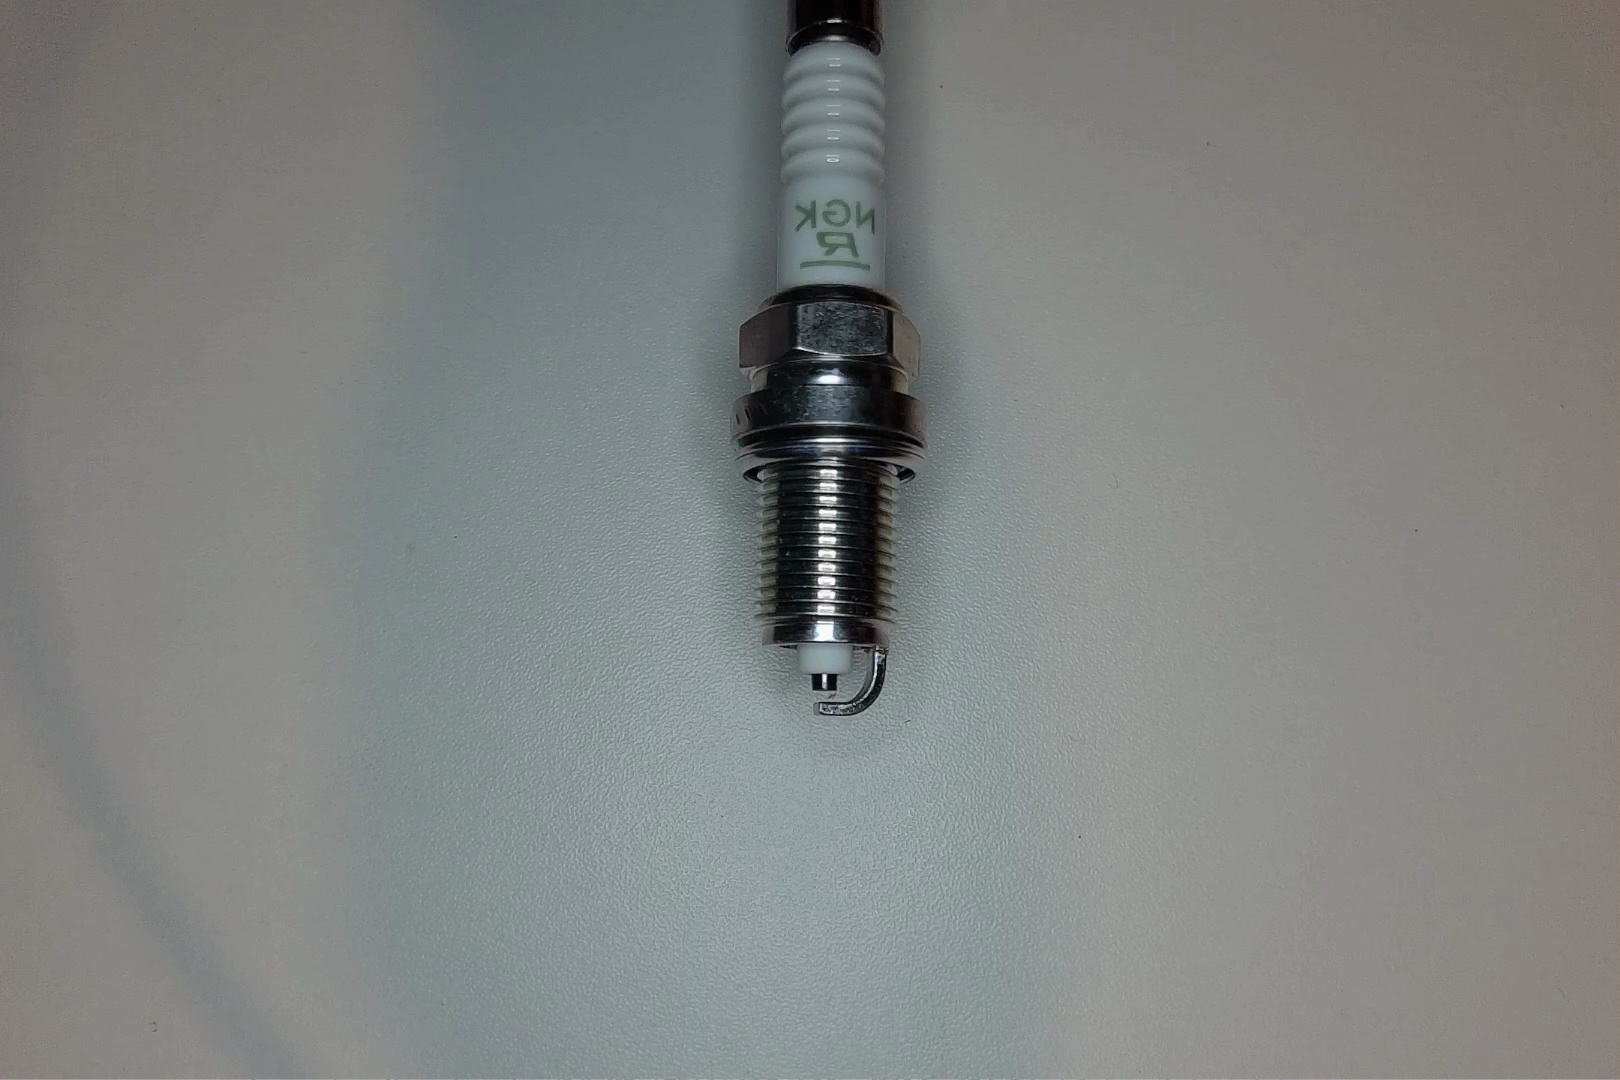
Label: no anomaly